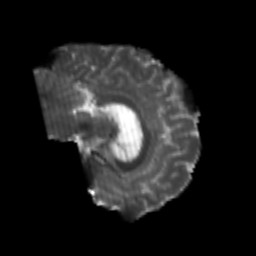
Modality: T2w
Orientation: sagittal
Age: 25
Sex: male
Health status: healthy
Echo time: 0.074 s